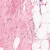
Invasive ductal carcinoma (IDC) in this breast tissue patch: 0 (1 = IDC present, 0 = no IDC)